Question: I integrated successfully openfeint to my app on iPhone/iPod Touch. But the layout is broken on the iPad.
I copy pasted the code from the sample app from openfeint.
'''
- (void) performOpenfeintInitLogic
{
UIViewController * rootVC = [UIApplication sharedApplication].keyWindow.rootViewController;
NSDictionary* settings = [NSDictionary dictionaryWithObjectsAndKeys:
[NSNumber numberWithInt:UIInterfaceOrientationPortrait], OpenFeintSettingDashboardOrientation,
@"asdasdasdas", OpenFeintSettingShortDisplayName,
[NSNumber numberWithBool:YES], OpenFeintSettingEnablePushNotifications,
[NSNumber numberWithBool:NO], OpenFeintSettingDisableUserGeneratedContent,
[NSNumber numberWithBool:NO], OpenFeintSettingAlwaysAskForApprovalInDebug,
#ifdef DEBUG
[NSNumber numberWithInt:OFDevelopmentMode_DEVELOPMENT], OpenFeintSettingDevelopmentMode,
#else
[NSNumber numberWithInt:OFDevelopmentMode_RELEASE], OpenFeintSettingDevelopmentMode,
#endif
window, OpenFeintSettingPresentationWindow,
#ifdef DEBUG
[NSNumber numberWithInt:OFDevelopmentMode_DEVELOPMENT], OpenFeintSettingDevelopmentMode,
#else
[NSNumber numberWithInt:OFDevelopmentMode_RELEASE], OpenFeintSettingDevelopmentMode,
#endif
nil
];
[OpenFeint initializeWithProductKey:@"hgghf"
andSecret:@"nbvnb"
andDisplayName:@"ncvnv"
andSettings:settings
andDelegates:nil];
[OpenFeint launchDashboard];
OFGameFeedView * gameFeed = [OFGameFeedView gameFeedView];
[rootVC.view addSubview:gameFeed];
}
'''
Here the broken layout

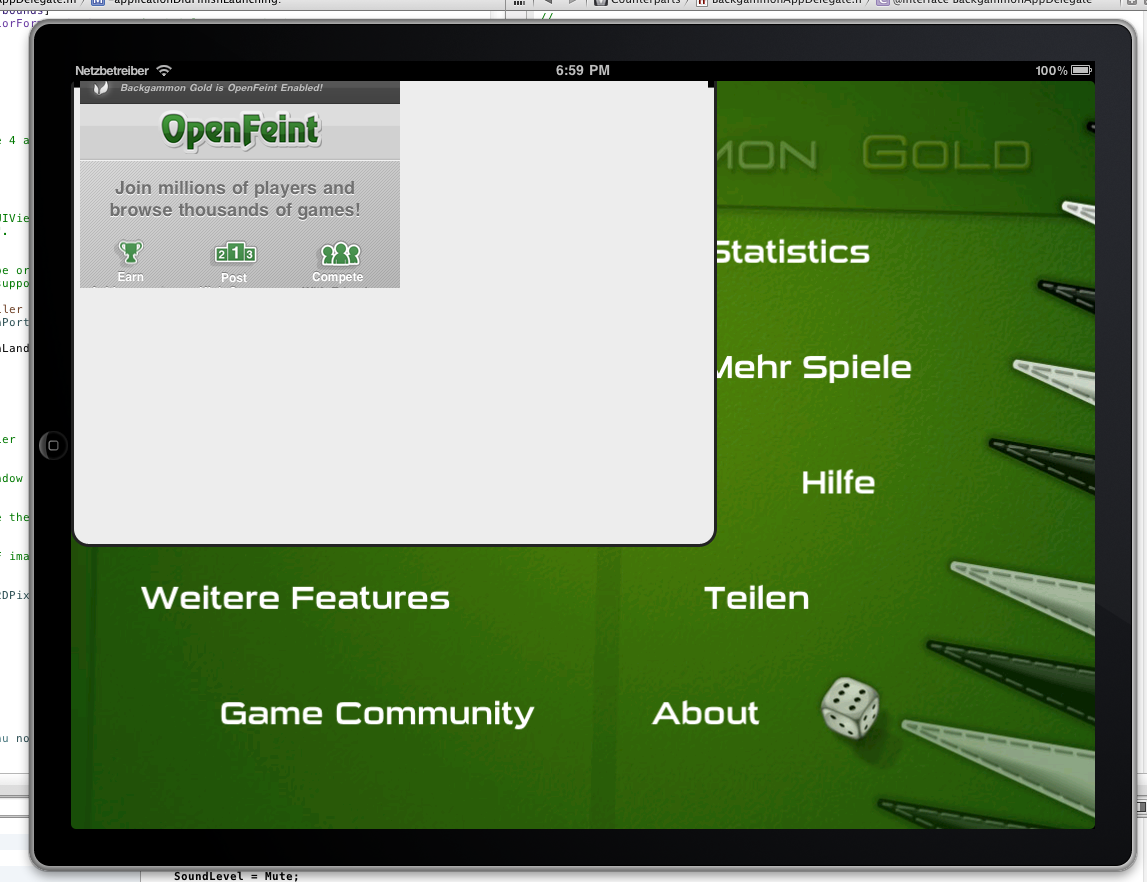
Answer: Its running now with this configuration. The error was a wrong bundle. This is the right one: OFResources_Universal.bundle.
The config is now:
'''
UIViewController * rootVC = [UIApplication sharedApplication].keyWindow.window.rootViewController;
NSDictionary* settings = [NSDictionary dictionaryWithObjectsAndKeys:
[NSNumber numberWithInt:UIInterfaceOrientationLandscapeRight], OpenFeintSettingDashboardOrientation,
@"asdasdads", OpenFeintSettingShortDisplayName,
[NSNumber numberWithBool:YES], OpenFeintSettingGameCenterEnabled,
[NSNumber numberWithBool:YES], OpenFeintSettingEnablePushNotifications,
[NSNumber numberWithBool:NO], OpenFeintSettingDisableUserGeneratedContent,
[NSNumber numberWithBool:NO], OpenFeintSettingAlwaysAskForApprovalInDebug,
#ifdef DEBUG
[NSNumber numberWithInt:OFDevelopmentMode_DEVELOPMENT], OpenFeintSettingDevelopmentMode,
#else
[NSNumber numberWithInt:OFDevelopmentMode_RELEASE], OpenFeintSettingDevelopmentMode,
#endif
rootVC, OpenFeintSettingPresentationWindow,
#ifdef DEBUG
[NSNumber numberWithInt:OFDevelopmentMode_DEVELOPMENT], OpenFeintSettingDevelopmentMode,
#else
[NSNumber numberWithInt:OFDevelopmentMode_RELEASE], OpenFeintSettingDevelopmentMode,
#endif
nil
];
[OpenFeint initializeWithProductKey:@"asdasdas"
andSecret:@"asdasdasd"
andDisplayName:@"asdasdsad"
andSettings:settings
andDelegates:nil];
'''